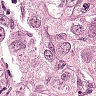
Metastatic tissue present: yes